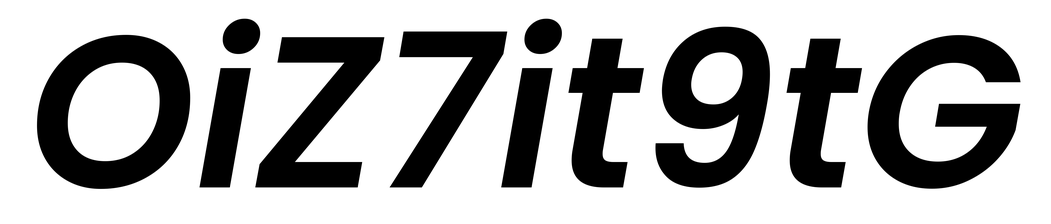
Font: Poppins-SemiBoldItalic